Question: I'm having a go at doing an android 4+ layout for an application that remotely controls another device via wifi/bluetooth. And I'm trying to use the action bar as best it can be used.
In this app's case, I want to have a picker that selects basic system mode of operation for the remote device. And to the right of it I want an "edit setup" button. so user can either just select a mode of operation, or edit the selected mode of operation. I want the edit button right next to the picker because it makes sense to group them. These two actions surface most of the features people will normally use in the app.
I'm using the default example code for an android activity, as inserted in my project by the wizard "new>other>android activity" it has a picker already setup and working.
The issue is, that the picker gets put to the far left of the action bar, and all other action items start from the right and move to the left. I can't seem to lock the position of the "edit" action item immediately to the right of the inserted picker.
items in menu XML look like this:
'''
<item android:id="@+id/edit_configuration"
android:title="Edit"
android:orderInCategory="2"
android:layout_gravity="left"
android:showAsAction="always" />
<item android:id="@+id/menu_settings"
android:title="@string/menu_settings"
android:orderInCategory="100"
android:showAsAction="never" />
'''
The picker needs to be inserted using code in onCreate for the activity class.
'''
// Set up the action bar.
final ActionBar actionBar = getActionBar();
actionBar.setDisplayShowTitleEnabled(false);
actionBar.setNavigationMode(ActionBar.NAVIGATION_MODE_LIST);
// Set up the dropdown list navigation in the action bar.
actionBar.setListNavigationCallbacks(
// Specify a SpinnerAdapter to populate the dropdown list.
new ArrayAdapter(
actionBar.getThemedContext(),
android.R.layout.simple_list_item_1,
android.R.id.text1,
new String[]{
getString(R.string.title_section1),
getString(R.string.title_section2),
getString(R.string.title_section3),
}),
this);
'''
I've tried the standard layoutGravity attribute in the menu XML, but while it causes no error, it also doesn't do anything I can see.

If anyone knows how I can attach my edit button to the immediate right of my picker, I'd be really pleased to hear about how it can be done.
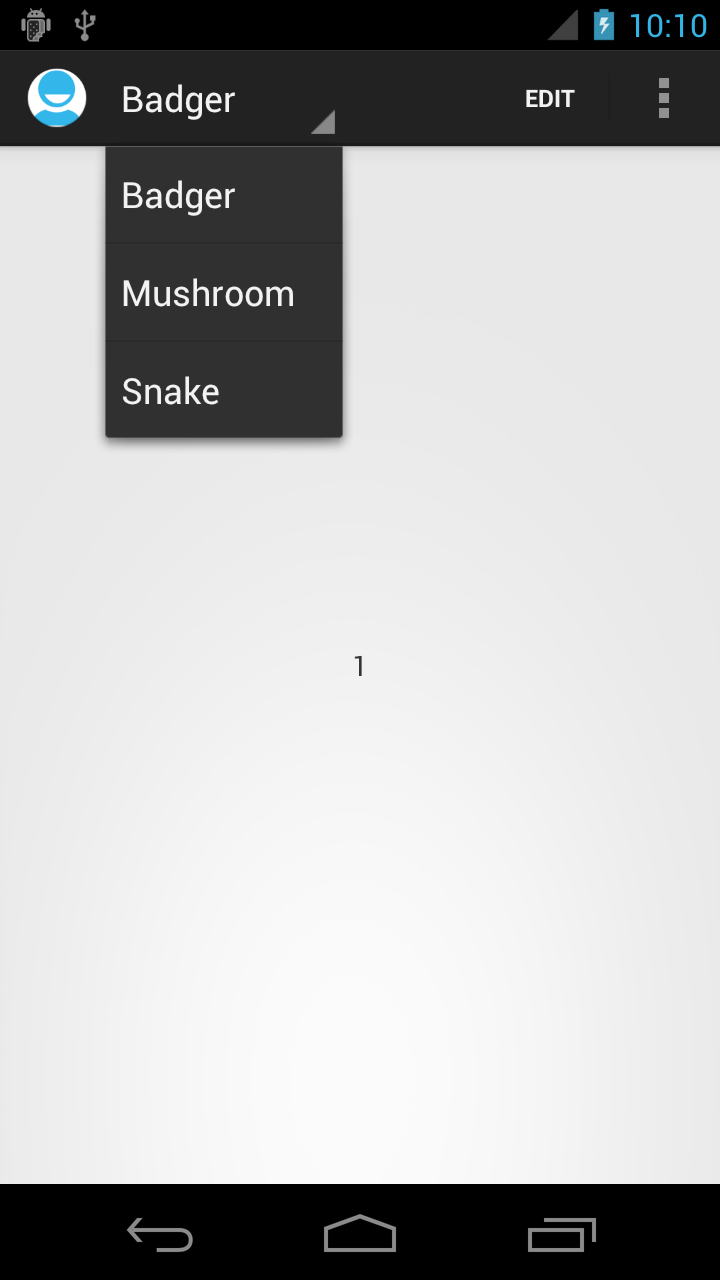
Answer: The system controls the location of the action items to provide a common look and feel across all applications; in other words, there is no way to achieve this (unless someone else knows otherwise). You could, perhaps, extend the Action Bar, or in some way rewrite it to allow for the repositioning of action items, but that is beyond my skill.